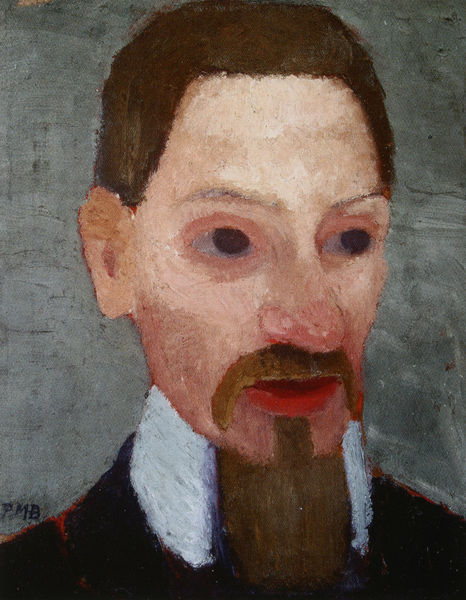
Titel: Bildnis Rainer Maria Rilke
Künstler: Paula Modersohn-Becker
Standort: Bremen
Institution: Sammlung Ludwig Roselius
Schlagwörter: blau, dunkel, gemälde, kopf, mann, weiß, braun, frisur, grau, haar, hell, hintergrund, mund, nase, ohr, schwarz, stirn, ölbild, blick, rot, expressionismus, hochformat, malerei, anzug, bart, hemd, jacke, schnurrbart, wand, augen, gesicht, inkarnat, kragen, bildnis, portrait, porträt, signatur, öl, haare, mantel, augenbrauen, lippe, lippen, ohren, rosa, schultern, farbig, wangen, abstrakt, leer, modern, duktus, nah, ernst, pupillen, starr, wange, ölfarbe, kinnbart, schnauzer, ziegenbart, lider, lachen, rothaarig, munch, groß, vatermörder, uniform, soldat, offizier, stehkragen, spitzbart, selbstportrait, halbprofil, pastor, oberlippenbart, kurzhaar, unterlippe, nasenflügel, bleu, kürzel, unecht, modersohn, lipen, modersohn becker, paula, auchen, seeitlich, moderson-becker, pmb, haugen, bartf, kinnbarr, herrentäter